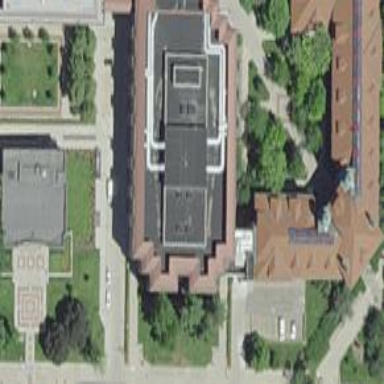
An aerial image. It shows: Building that serves as library.